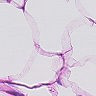
Metastatic tissue present: no